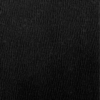
Label: dusty